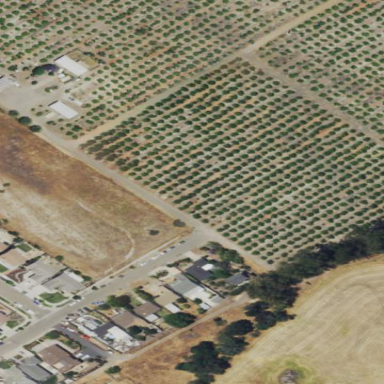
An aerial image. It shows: Orchard.